Question: My production certificates expired yesterday so I generated new ones with new provisioning profiles. After that I got strange errors, I can build my project but can't run it in xcode (5.1.1) nor in Finder:

Also I found these errors in system.log:
'''
21/06/14 11:33:23,825 taskgated-helper[8005]: Starting taskgated-helper
21/06/14 11:33:23,901 taskgated-helper[8005]: embedded provisioning profile not valid: file:///Users/Andron/Library/Developer/Xcode/DerivedData/XXXXXXXXXXX-bglqrxjbzqchjedxfyajqmqqeqeu/Build/Products/Release/XXXXXXXXXXX.app/Contents/embedded.provisionprofile
21/06/14 11:33:23,901 taskgated-helper[8005]: returning 3 provisioning profiles
21/06/14 11:33:23,901 taskgated-helper[8005]: unsatisfied entitlement com.apple.developer.team-identifier
21/06/14 11:33:23,901 taskgated-helper[8005]: none of the 3 applicable provisioning profile(s) apply
21/06/14 11:33:23,901 taskgated-helper[8005]: killed com.XXXXXXXXXXX.XXXXXXXXXXX[pid 8004] because its use of the com.apple.developer.team-identifier entitlement is not allowed
21/06/14 11:33:23,901 taskgated-helper[8005]: CPValidateProvisioningDictionaries returning NO with error: (null)
21/06/14 11:33:23,902 taskgated[13]: killed com.XXXXXXXXXXX.XXXXXXXXXXX[pid 8004] because its use of the com.apple.developer.team-identifier entitlement is not allowed (error code -67050)
21/06/14 11:33:23,930 ReportCrash[8007]: Attempting to read data: Called memoryAtAddress: 0x7fff5fc27816, which is in an unmappable portion of [0x0 -> 0xffffffffffffffff] in PID# 8004.
21/06/14 11:33:23,969 ReportCrash[8007]: Trying to extract VM information using cr2
21/06/14 11:33:23,971 com.apple.launchd.peruser.501[177]: (com.XXXXXXXXXXX.XXXXXXXXXXX.104224[8004]) Exited: Killed: 9
21/06/14 11:33:24,138 ReportCrash[8007]: Saved crash report for XXXXXXXXXXX[8004] version ??? to /Users/Andron/Library/Logs/DiagnosticReports/XXXXXXXXXXX_2014-06-21-113324_Androns-MacBook-Pro.crash
'''
I tried to restart my mac, clean and build the project, re-generate provisioning profiles, reset xcode settings. How can I fix the issue?
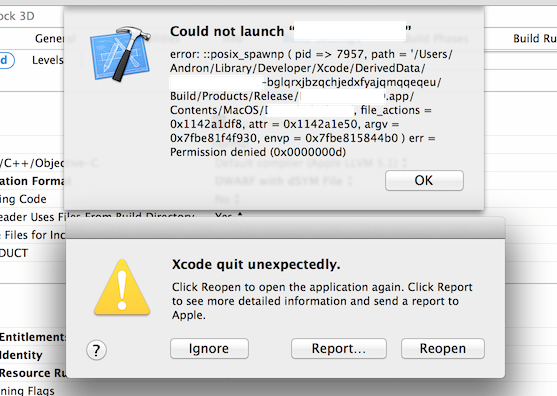
Answer: Got answer from Apple: distribution builds of Mac apps cannot be run directly anymore.
Instead, developers should adopt the Archive Build Workflow in <URL> for testing the builds that they plan to submit for the Mac App Store.